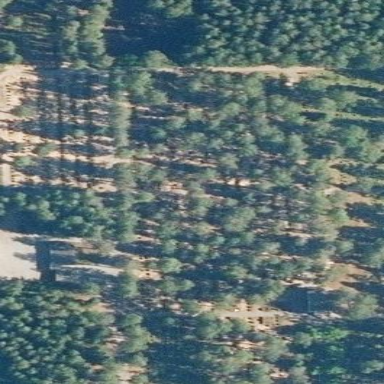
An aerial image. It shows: Graveyard.